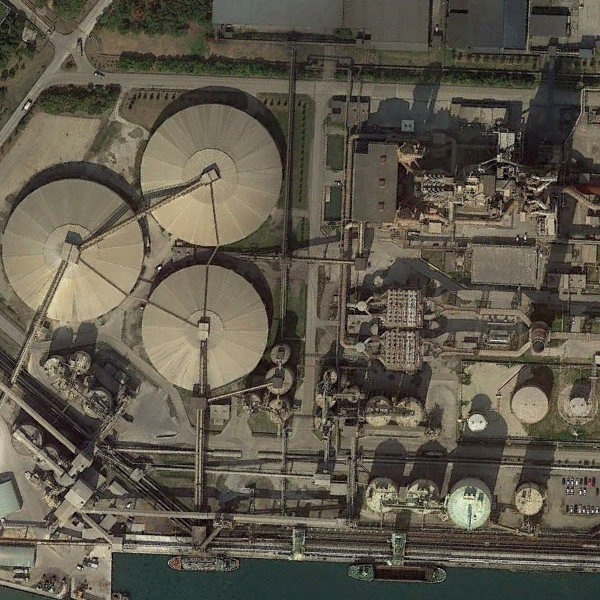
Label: StorageTanks